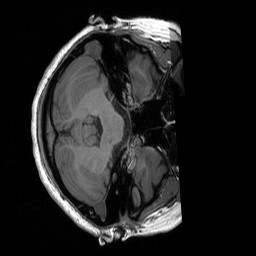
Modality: T1w
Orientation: axial
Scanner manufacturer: siemens
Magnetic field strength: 3 T
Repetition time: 1.76 s
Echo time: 0.0022 s